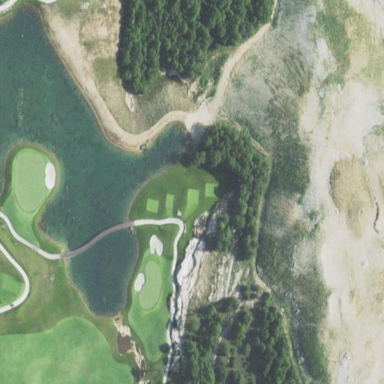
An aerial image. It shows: Area of rough grass used for golf.